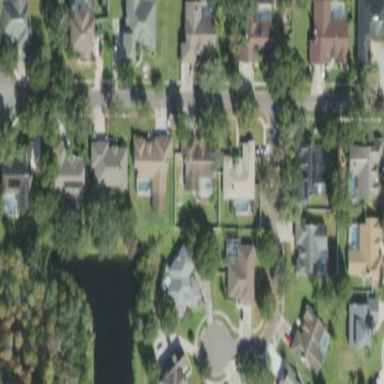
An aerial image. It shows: Residential area composed of single-family homes.